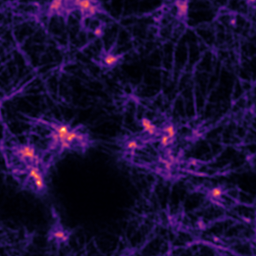
Label: Super-resolution F-actin image